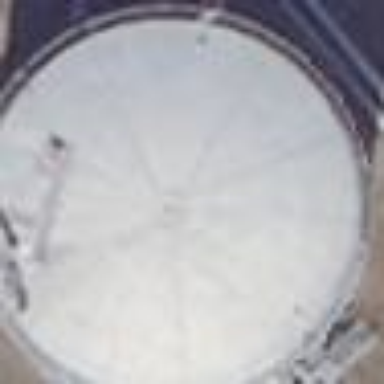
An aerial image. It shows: Storage tank created as man-made structure.